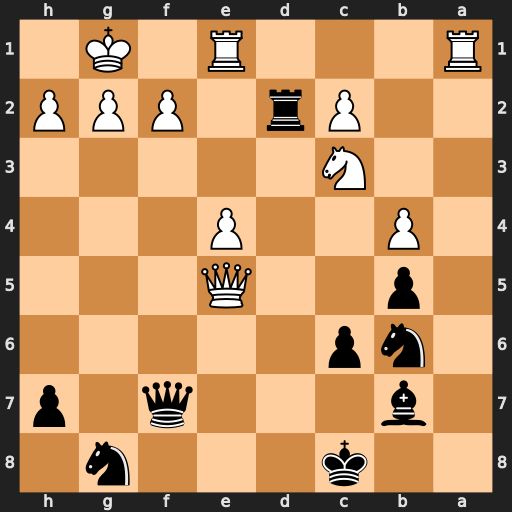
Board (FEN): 2k3n1/1b3q1p/1np5/1p2Q3/1P2P3/2N5/2Pr1PPP/R3R1K1
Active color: b
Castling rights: -
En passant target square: -
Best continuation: Qxf2+ Kh1 Qxg2#